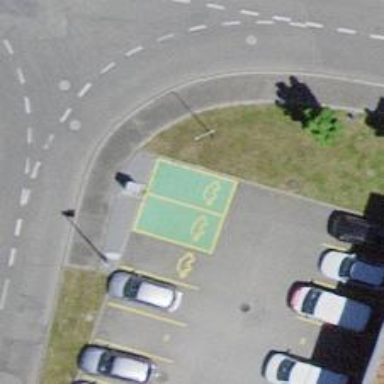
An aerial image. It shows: Charging station.